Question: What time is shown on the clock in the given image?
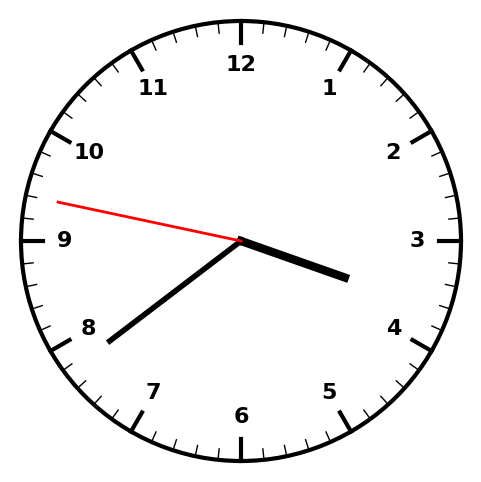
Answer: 03:38:47